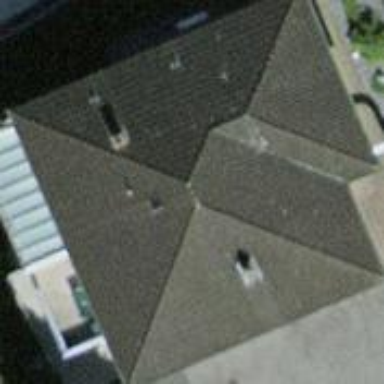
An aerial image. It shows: Detached building.